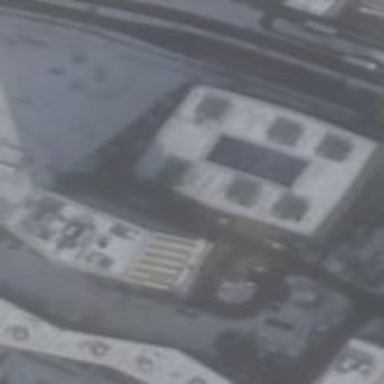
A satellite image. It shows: Office building with flat gray roof. The building has silver exterior.